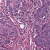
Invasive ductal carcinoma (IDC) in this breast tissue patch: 1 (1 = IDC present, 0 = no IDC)